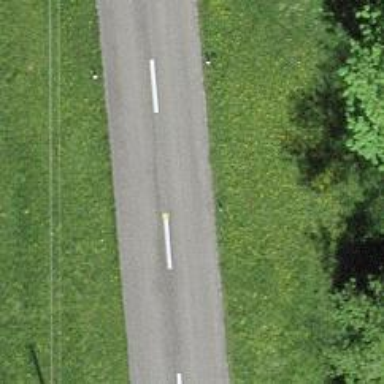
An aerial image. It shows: Secondary road.